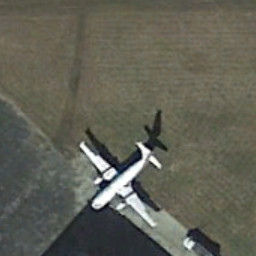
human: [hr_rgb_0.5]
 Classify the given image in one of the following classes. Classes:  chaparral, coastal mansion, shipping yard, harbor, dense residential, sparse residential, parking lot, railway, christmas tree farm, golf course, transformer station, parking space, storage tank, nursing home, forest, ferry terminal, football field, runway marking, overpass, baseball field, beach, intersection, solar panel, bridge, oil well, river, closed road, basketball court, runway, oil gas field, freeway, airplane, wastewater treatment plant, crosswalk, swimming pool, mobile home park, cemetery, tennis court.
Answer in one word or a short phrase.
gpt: airplane